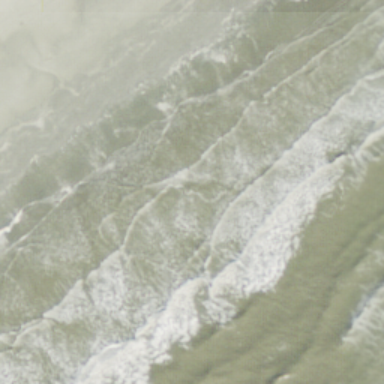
This is a beach with blue sea and sand .